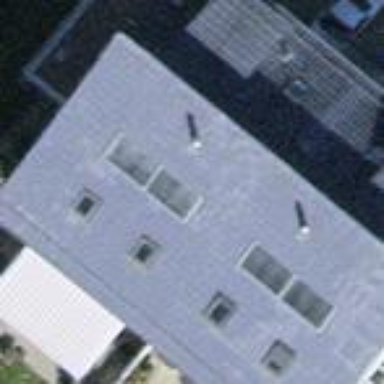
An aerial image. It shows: Building with tile roof.